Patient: sex M, age 35
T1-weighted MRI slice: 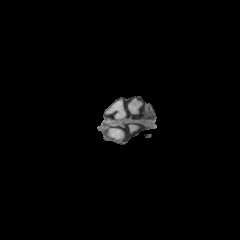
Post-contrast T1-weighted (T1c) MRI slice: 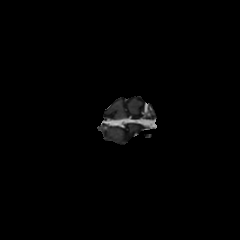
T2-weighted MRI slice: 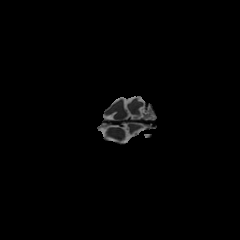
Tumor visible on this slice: no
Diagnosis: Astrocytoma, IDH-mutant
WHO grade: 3